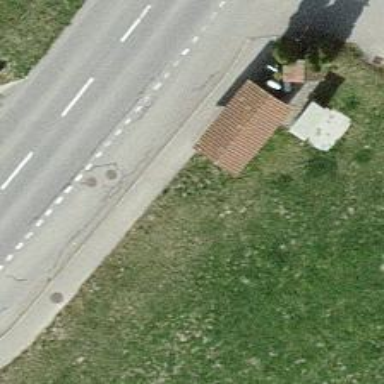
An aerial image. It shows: Bus stop with platform for public transport.